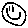
Label: smiley face